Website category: phone
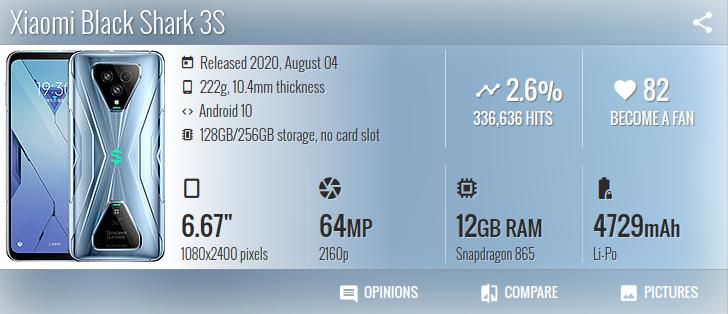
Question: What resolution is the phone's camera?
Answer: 2160p

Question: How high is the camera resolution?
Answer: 2160p

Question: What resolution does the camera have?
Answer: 2160p

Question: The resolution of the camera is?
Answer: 2160p

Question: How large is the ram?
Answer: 12 GB RAM

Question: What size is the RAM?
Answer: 12 GB RAM

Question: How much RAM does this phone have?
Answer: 12 GB RAM

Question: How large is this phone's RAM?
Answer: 12 GB RAM

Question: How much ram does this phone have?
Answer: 12 GB RAM

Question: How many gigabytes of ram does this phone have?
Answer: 12 GB RAM

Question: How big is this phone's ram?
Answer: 12 GB RAM

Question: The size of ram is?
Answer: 12 GB RAM

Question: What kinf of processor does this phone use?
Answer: Snapdragon 865

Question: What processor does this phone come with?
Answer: Snapdragon 865

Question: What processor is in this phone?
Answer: Snapdragon 865

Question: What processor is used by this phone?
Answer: Snapdragon 865

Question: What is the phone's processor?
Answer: Snapdragon 865

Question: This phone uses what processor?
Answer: Snapdragon 865

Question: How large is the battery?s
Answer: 4729 mAh

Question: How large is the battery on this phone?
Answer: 4729 mAh

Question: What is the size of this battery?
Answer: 4729 mAh

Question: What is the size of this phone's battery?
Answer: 4729 mAh

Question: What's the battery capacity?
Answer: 4729 mAh

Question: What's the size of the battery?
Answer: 4729 mAh

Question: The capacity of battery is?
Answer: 4729 mAh